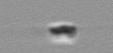
Label: flagellate_morphotype3